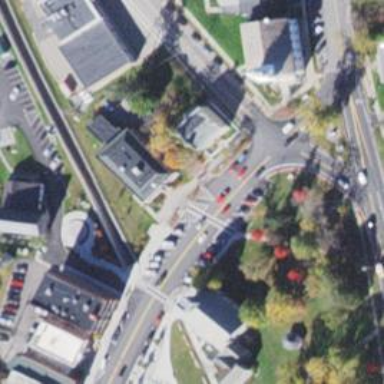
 paved with asphalt. It is designated for roadside parking."